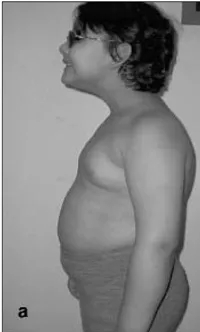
Facial appearance of the patient with truncal obesity.
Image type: medical_photograph (skin_photograph)